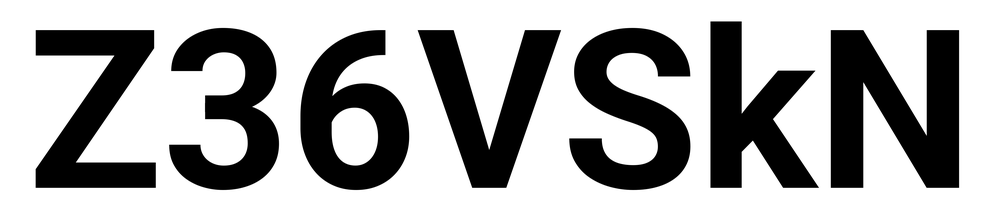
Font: Roboto_Bold